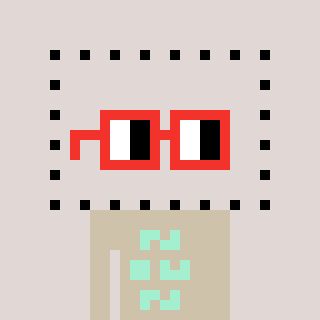
a pixel art character with square red glasses, a void-shaped head and a bege-colored body on a warm background